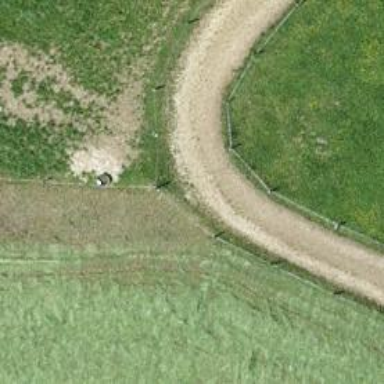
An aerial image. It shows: Track with fine gravel surface. The track has grade2 tracktype.